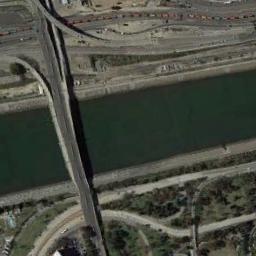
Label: bridge